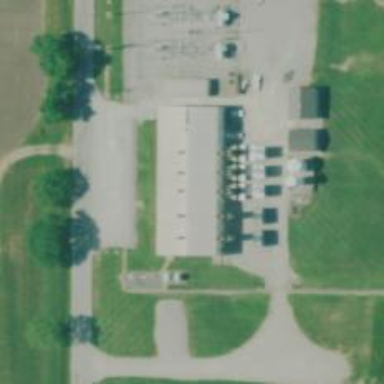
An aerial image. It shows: Gas-powered generator.